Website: macys
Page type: gifting
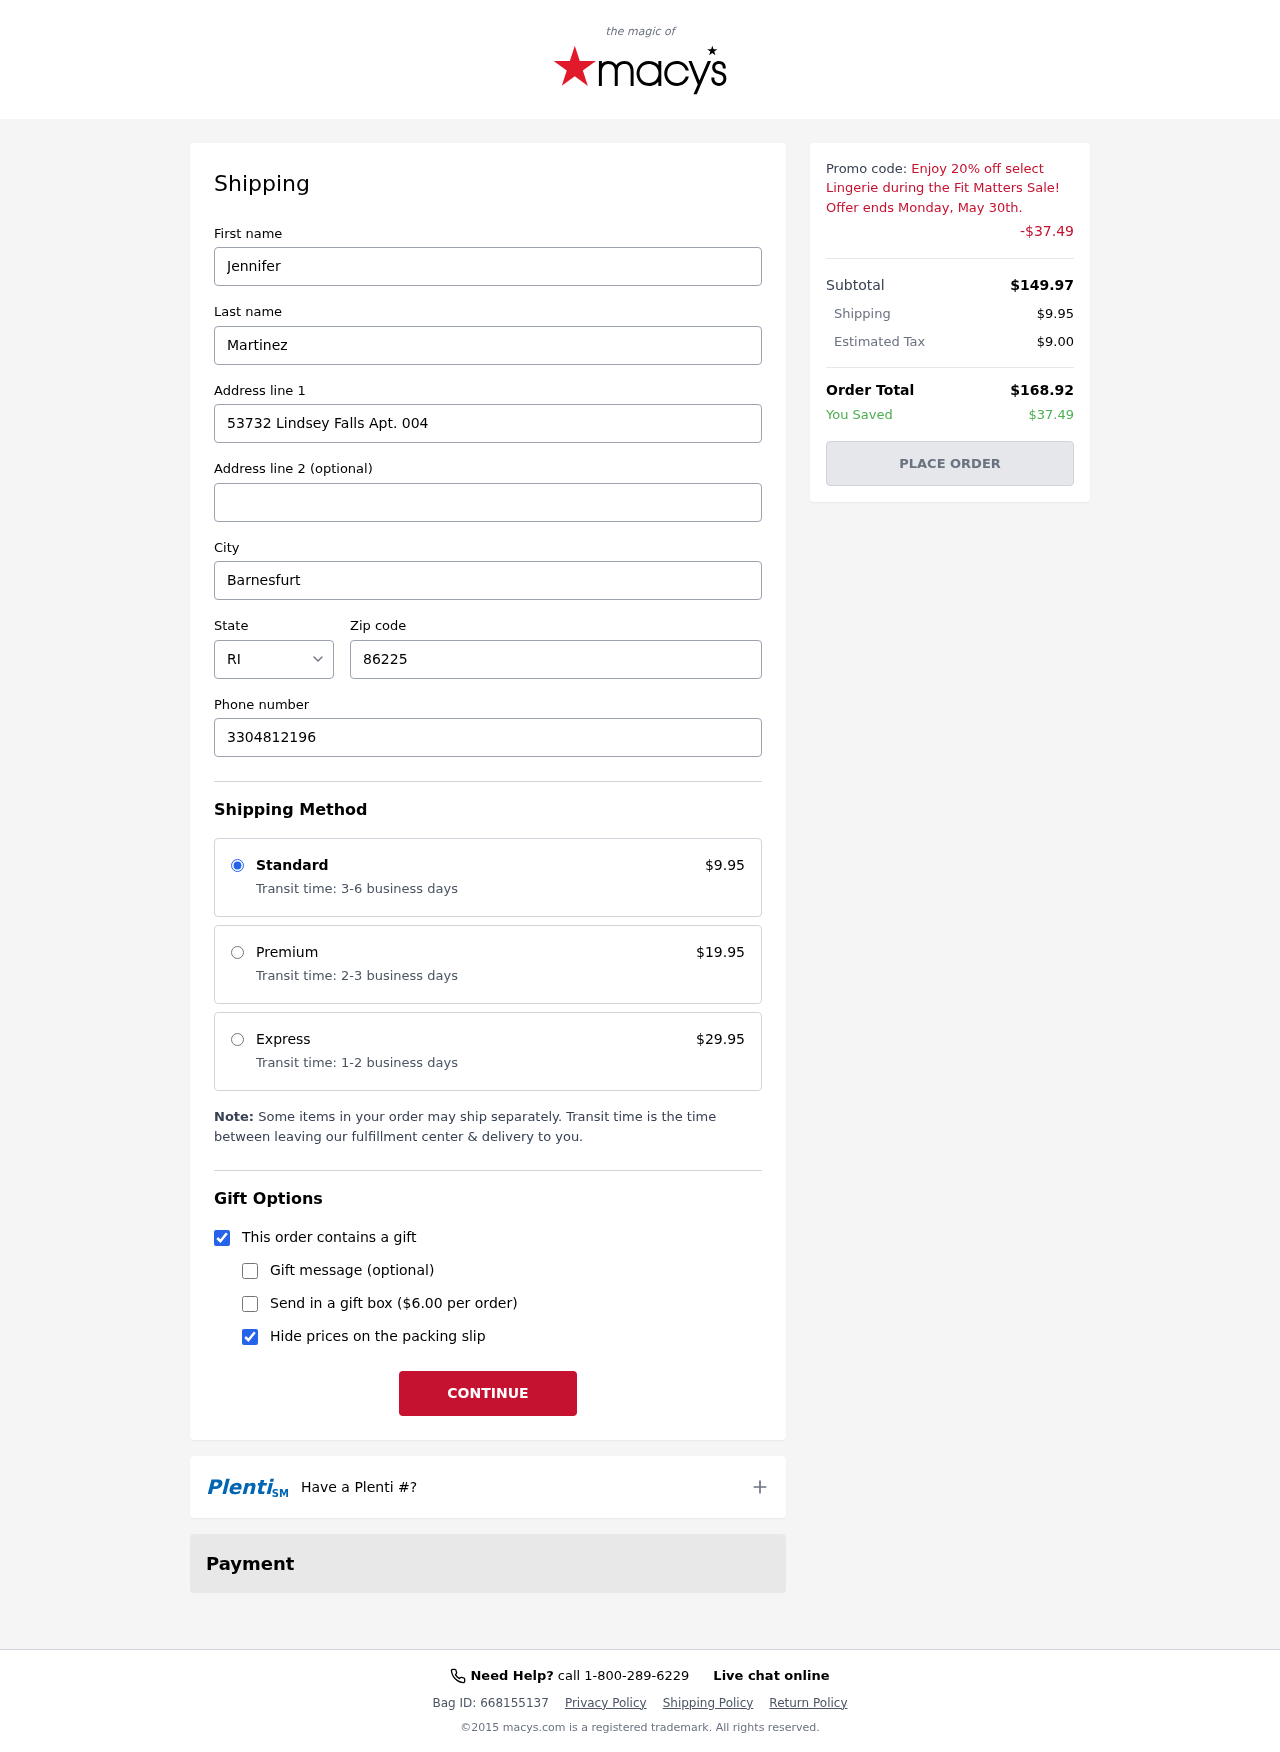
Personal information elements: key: PII_CITY
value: Barnesfurt
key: PII_FIRSTNAME
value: Jennifer
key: PII_LASTNAME
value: Martinez
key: PII_PHONE
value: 3304812196
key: PII_POSTCODE
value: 86225
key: PII_STATE_ABBR
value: RI
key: PII_STREET
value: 53732 Lindsey Falls Apt. 004
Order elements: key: ORDER_SHIPPING_COST
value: $9.95
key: ORDER_DISCOUNT
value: -$37.49
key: ORDER_SUBTOTAL
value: $149.97
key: ORDER_TAX
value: $9.00
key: ORDER_TOTAL
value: $168.92
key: ORDER_SAVINGS
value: $37.49